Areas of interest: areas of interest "Financial Outsourcing Services Hub"
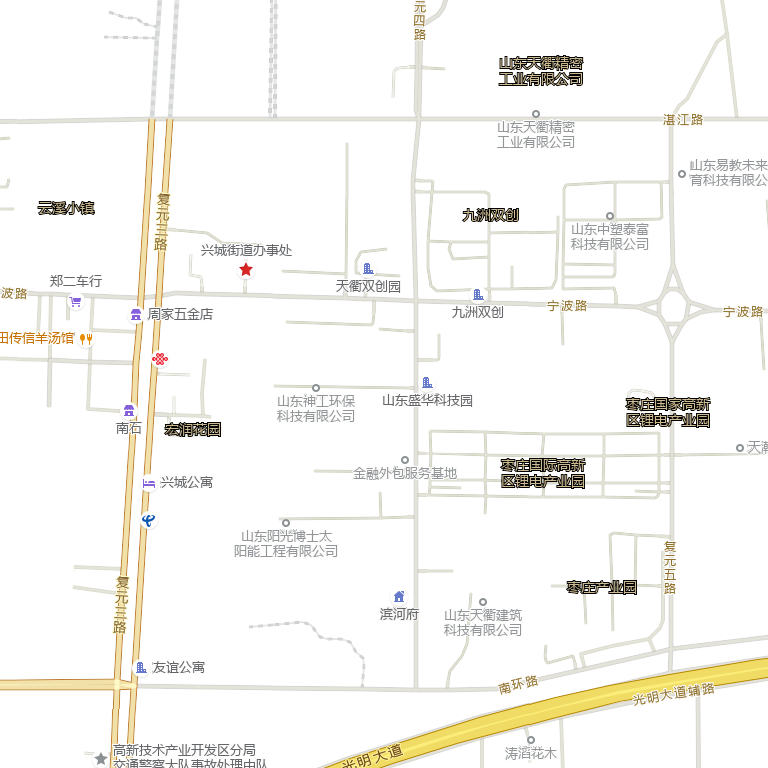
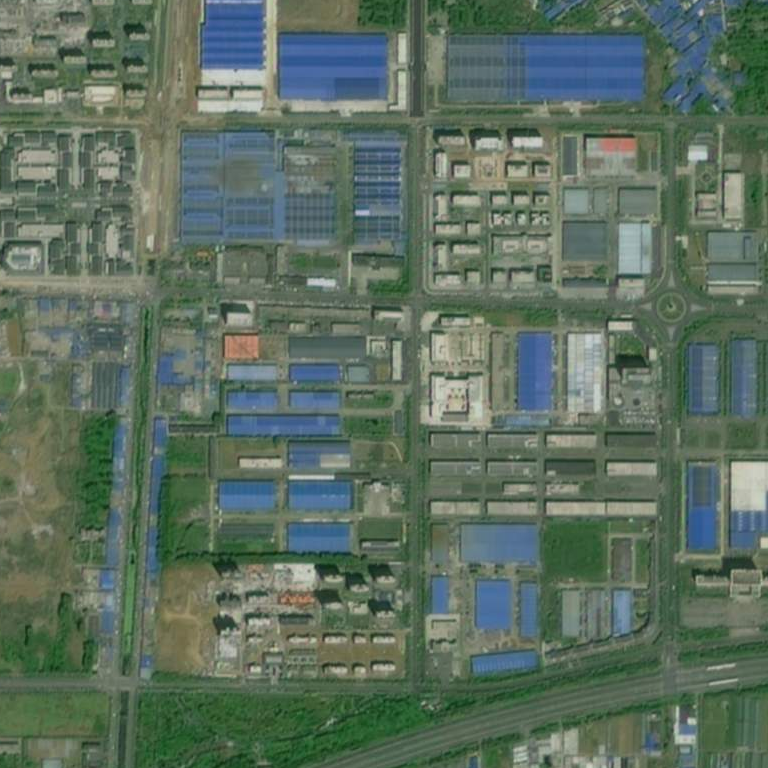